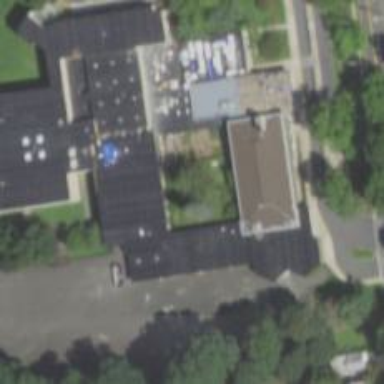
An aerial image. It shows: School.